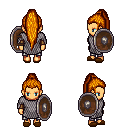
a pixel art fantasy rpg character, female body template, human, tanned skin, chain mail, metal pants, dark blonde extra-long topknot hairstyle, leather bracers, brown slippers, shield, four views (front, back, left, right), 2x2 character sprite sheet, small pixel art, hard edges, no anti-aliasing